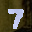
Label: 7